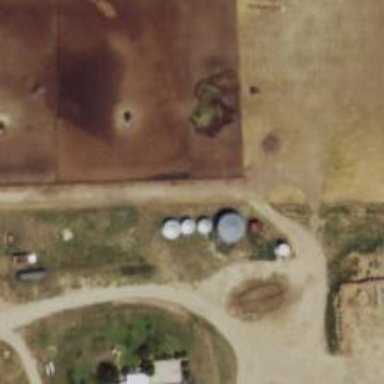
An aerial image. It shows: Silo.